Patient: sex M, age 66
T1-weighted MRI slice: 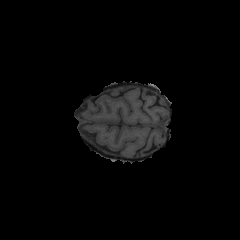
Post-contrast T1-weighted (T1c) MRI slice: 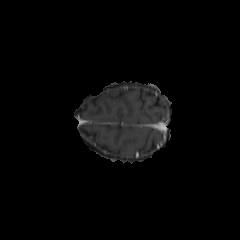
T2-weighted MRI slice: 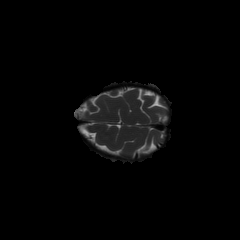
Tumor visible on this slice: no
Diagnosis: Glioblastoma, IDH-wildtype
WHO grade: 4